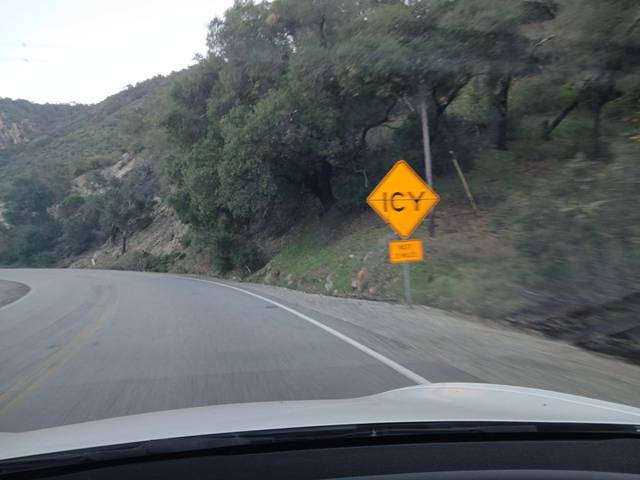
Region: United States
Coordinates: 34.433, -119.125